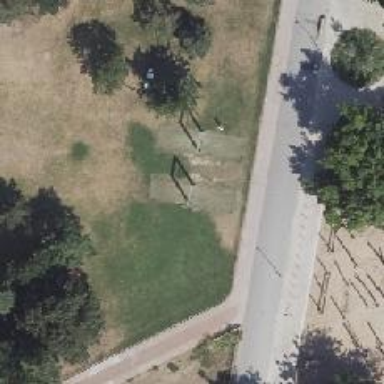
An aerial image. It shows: Playground with swings in leisure land area.